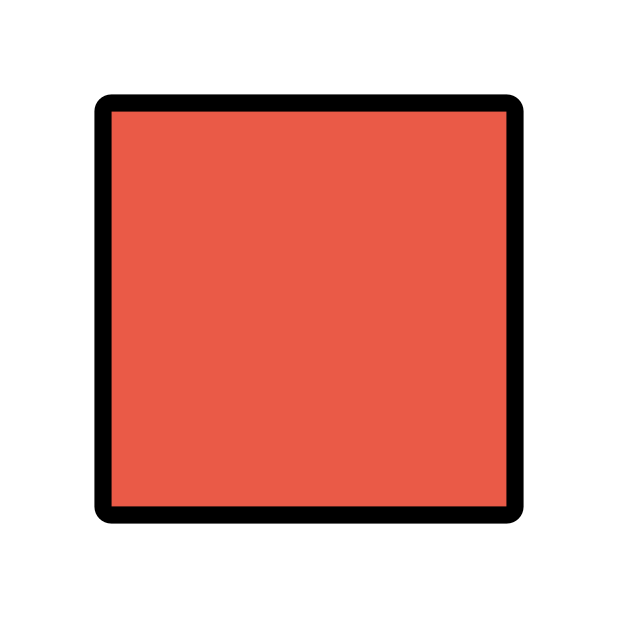
red square